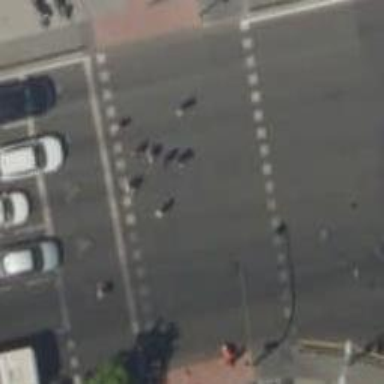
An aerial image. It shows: Crossing with traffic signals.